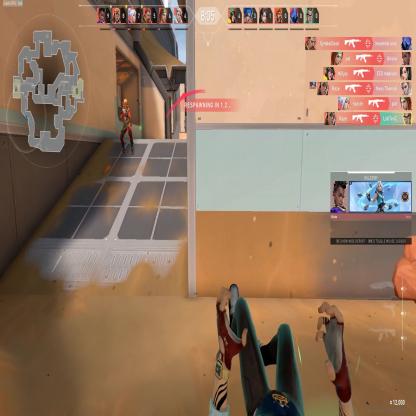
Label: enemy